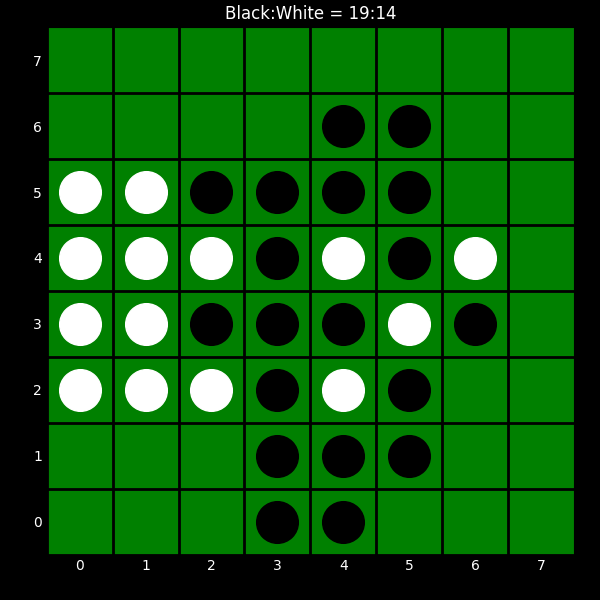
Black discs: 19
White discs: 14